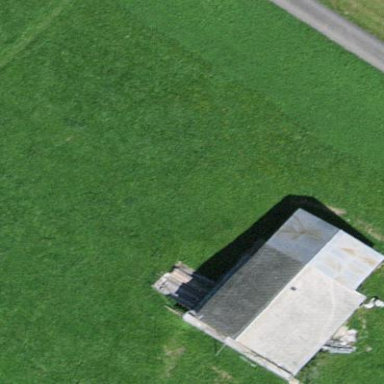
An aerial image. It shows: Farm auxiliary building.